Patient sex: M
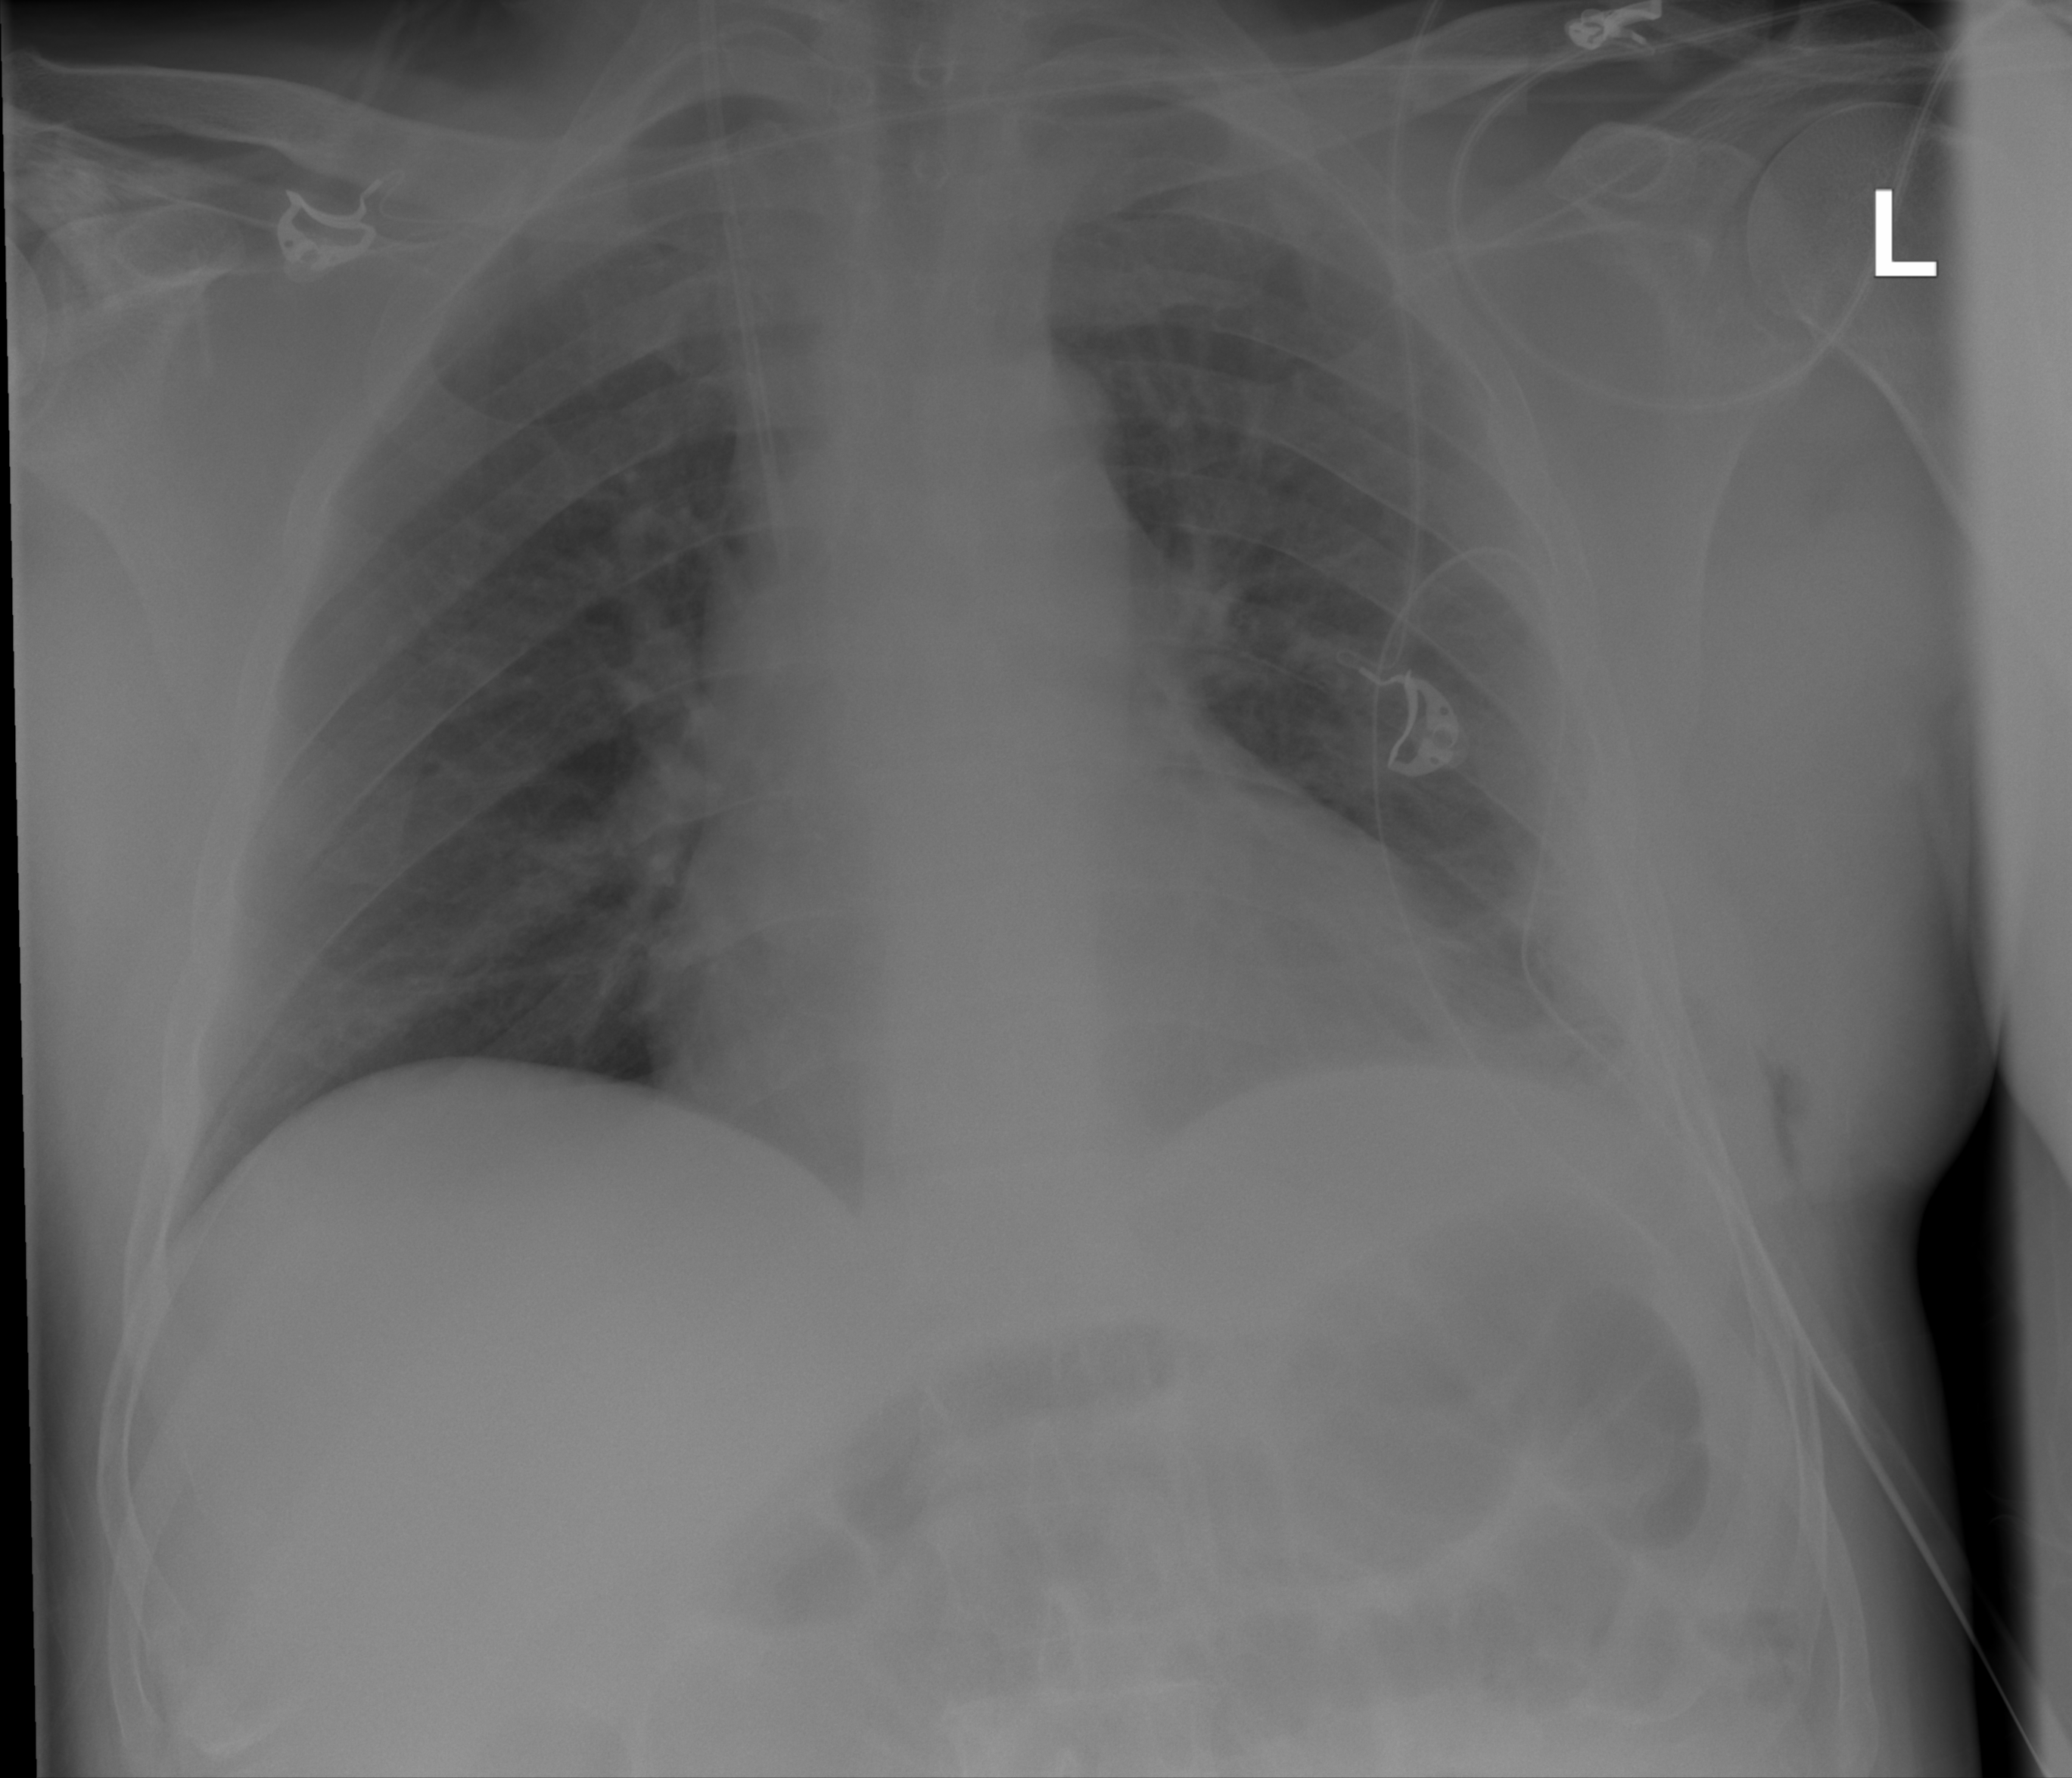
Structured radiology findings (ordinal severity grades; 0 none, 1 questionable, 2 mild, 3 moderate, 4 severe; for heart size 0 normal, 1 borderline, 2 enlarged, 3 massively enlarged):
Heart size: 0
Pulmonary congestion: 0
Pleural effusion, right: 0
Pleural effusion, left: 2
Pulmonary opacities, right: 0
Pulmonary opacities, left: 0
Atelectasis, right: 0
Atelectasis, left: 2